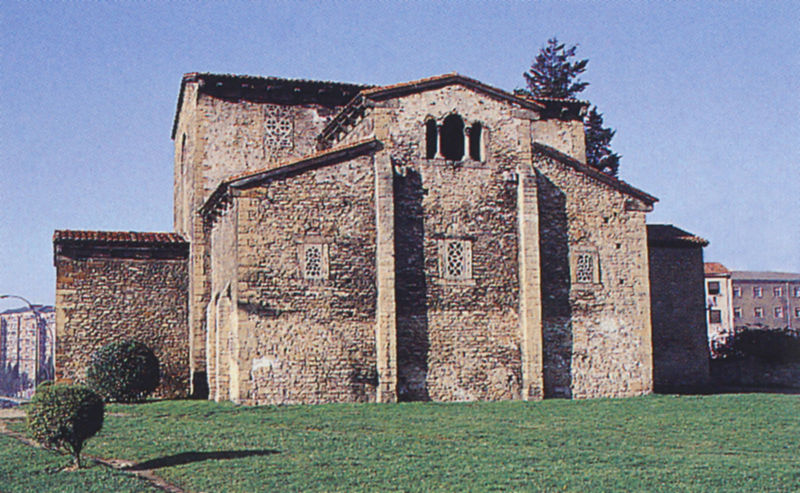
Titel: San Julián de los Prados in Oviedo
Standort: Oviedo, San Julián de los Prados (EU - E)
Schlagwörter: baum, blau, himmel, fenster, gras, haus, rasen, schloss, wiese, stein, steine, häuser, busch, büsche, kirche, italien, tag, unscharf, foto, fotografie, burg, tanne, gemäuer, kapelle